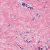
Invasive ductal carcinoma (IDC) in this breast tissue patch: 0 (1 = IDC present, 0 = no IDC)